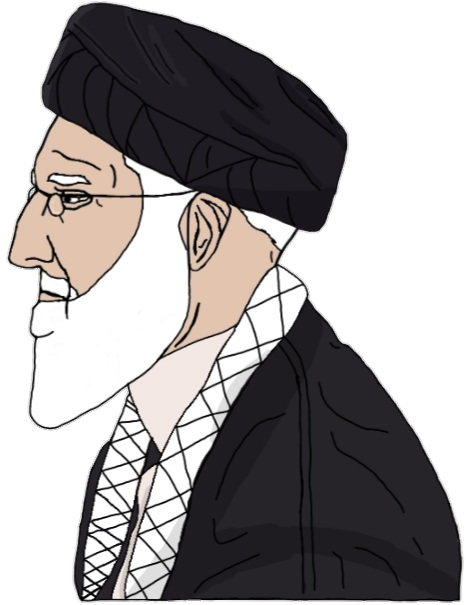
Label: 4_Yes_Chad